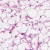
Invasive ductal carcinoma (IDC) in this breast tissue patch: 0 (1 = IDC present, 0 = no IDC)